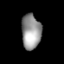
Tissue: lung
Cell type: Epithelial cells
Senescence score: 0.2212
Nuclear area (px): 663
Mean DAPI intensity: 150.495